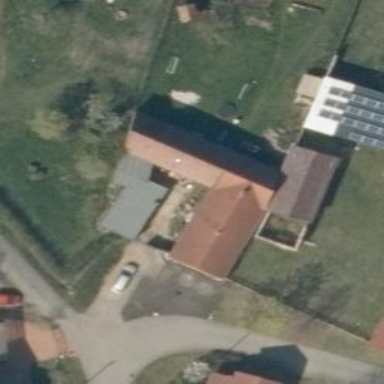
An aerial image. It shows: Detached building with gabled roof.